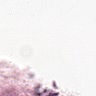
Metastatic tissue present: no